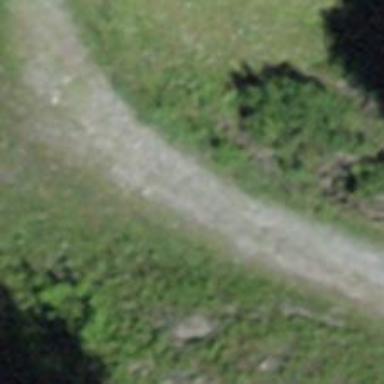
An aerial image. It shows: Intermediate downhill path for skiing.